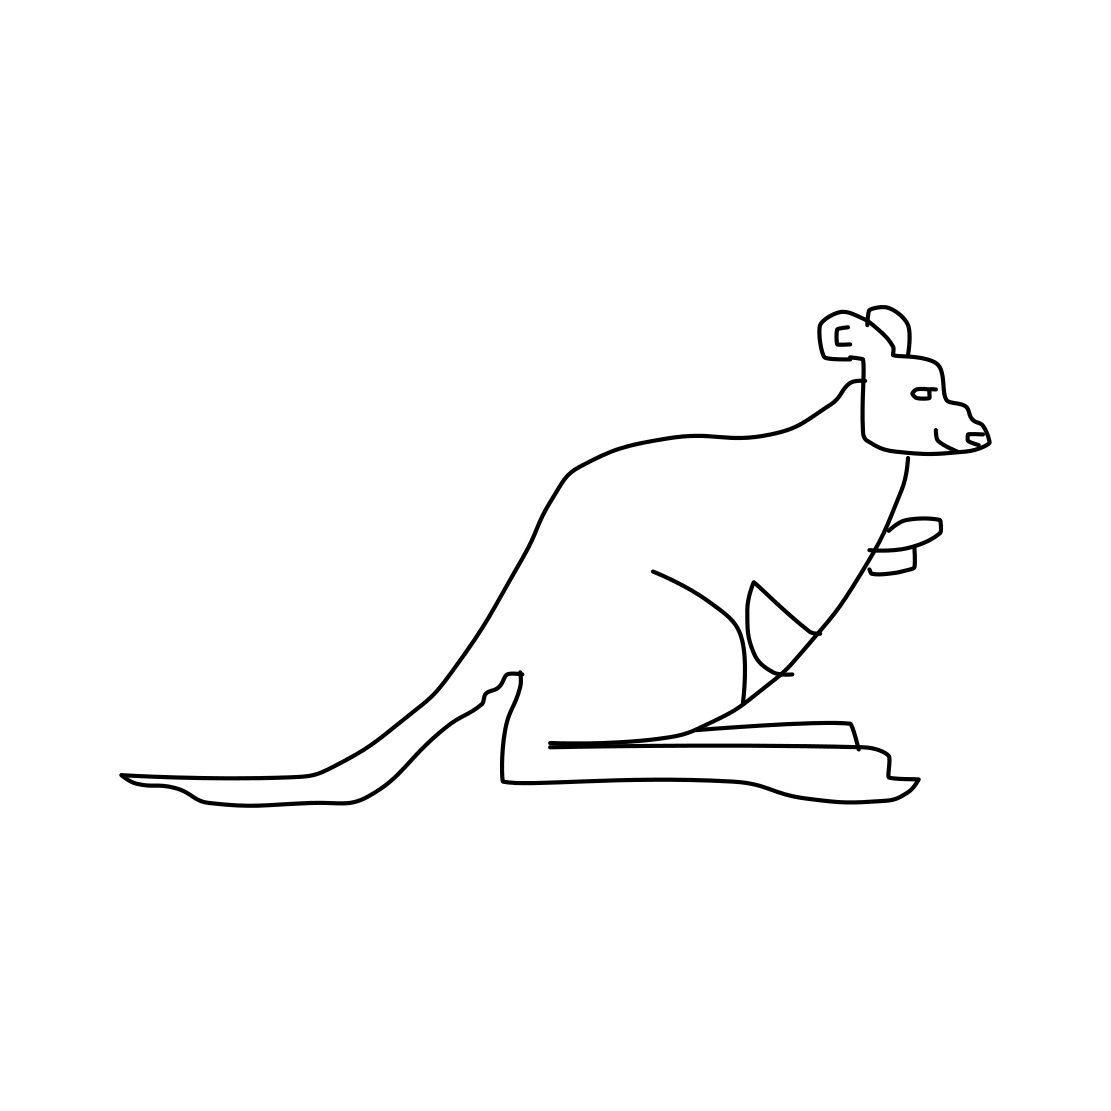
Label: kangaroo